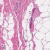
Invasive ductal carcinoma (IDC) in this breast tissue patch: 0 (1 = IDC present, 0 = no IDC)